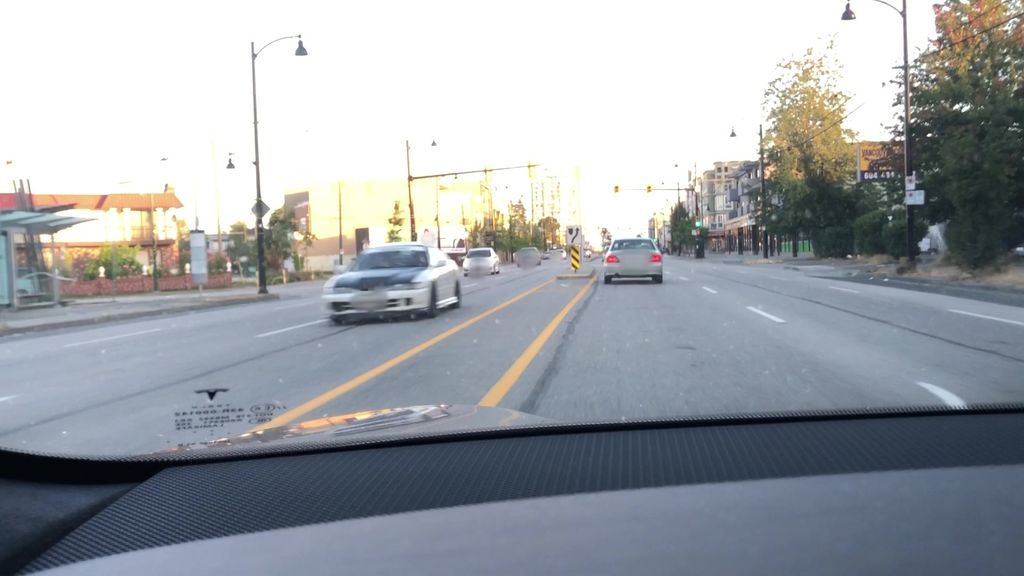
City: vancouver